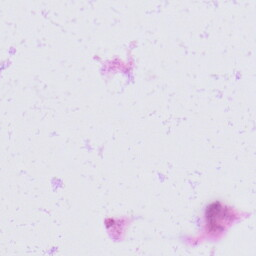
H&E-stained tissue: Skin